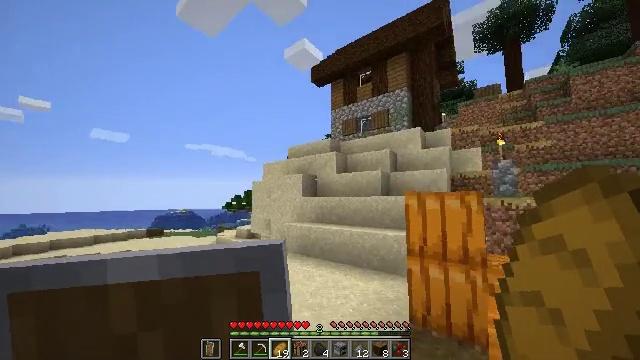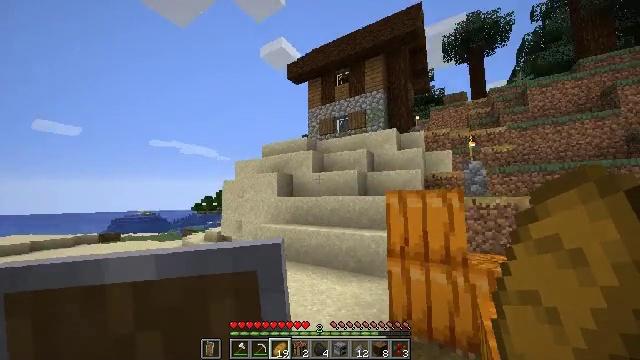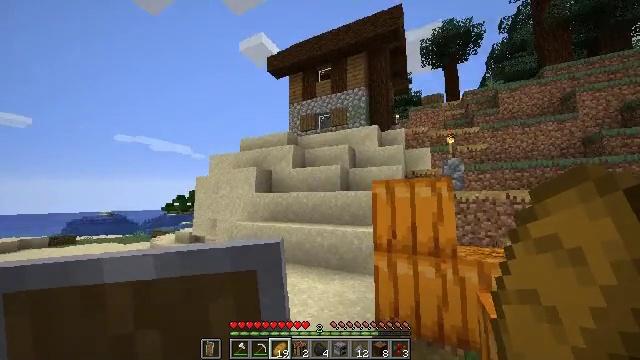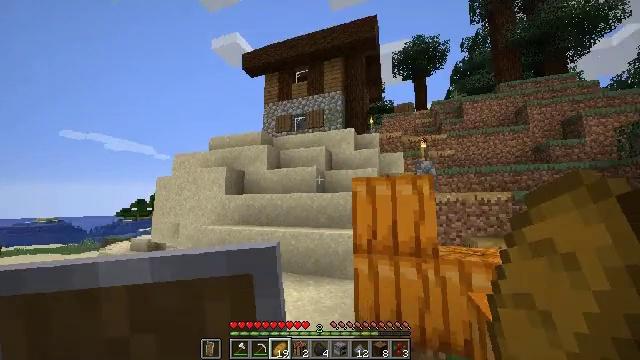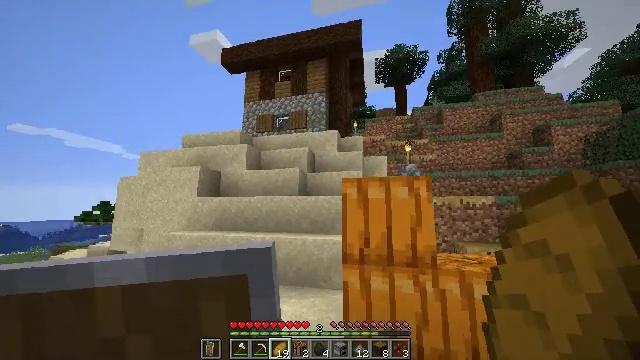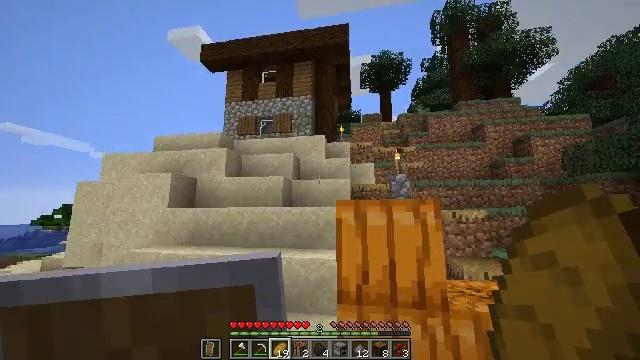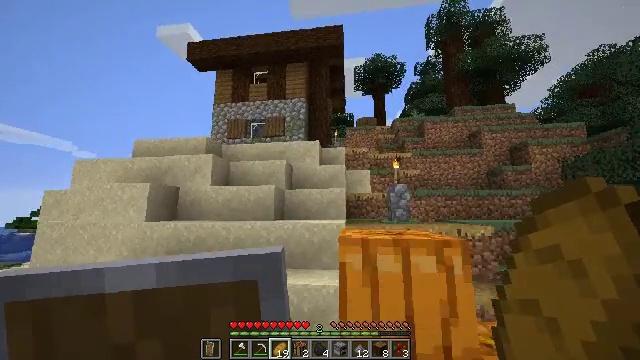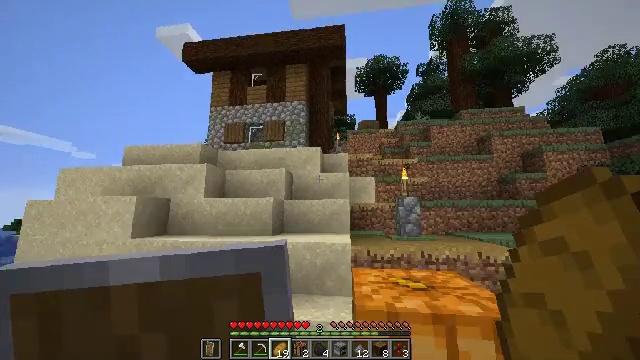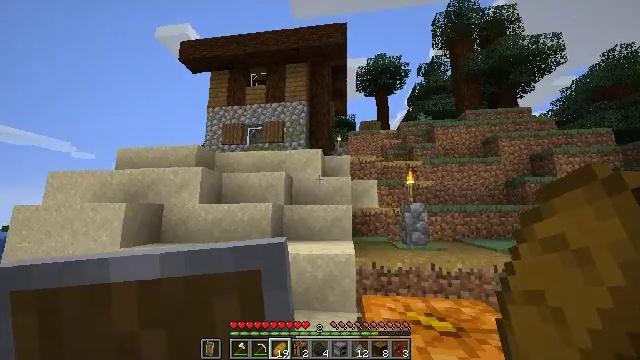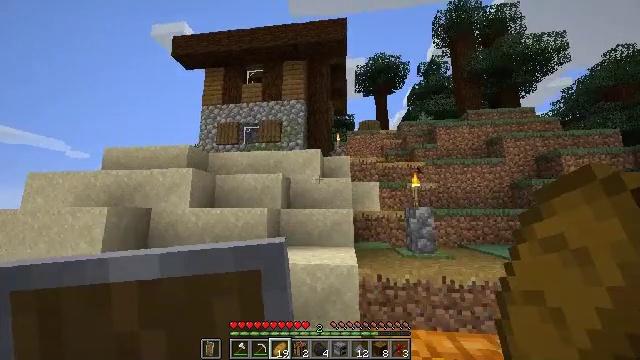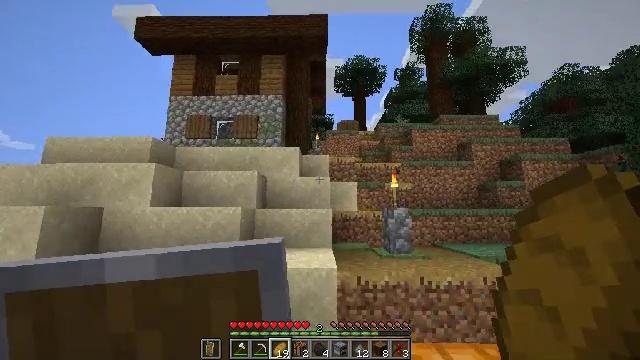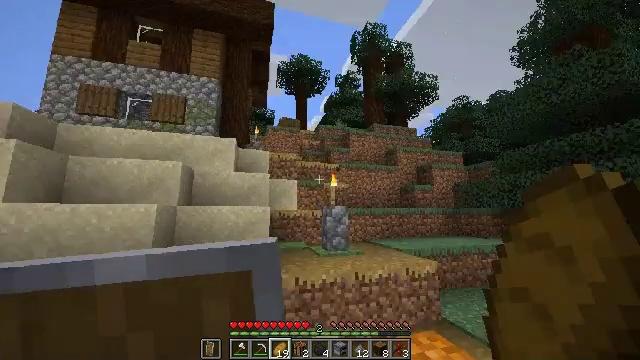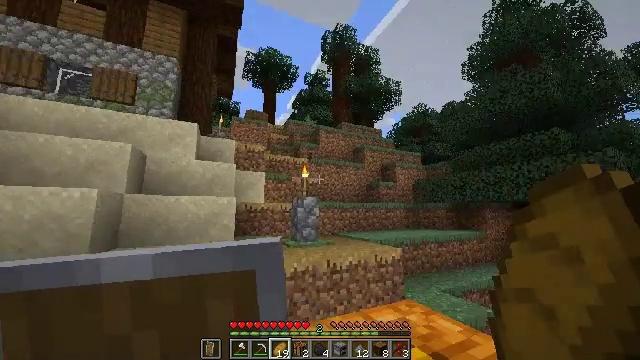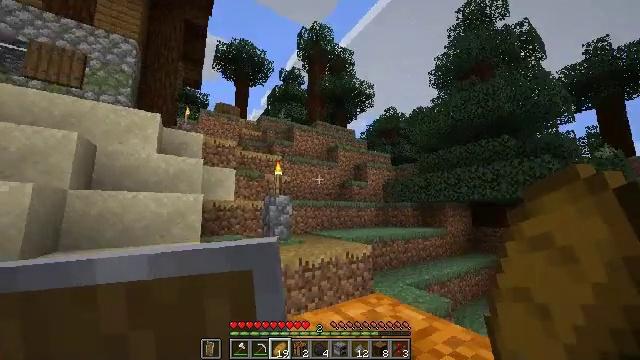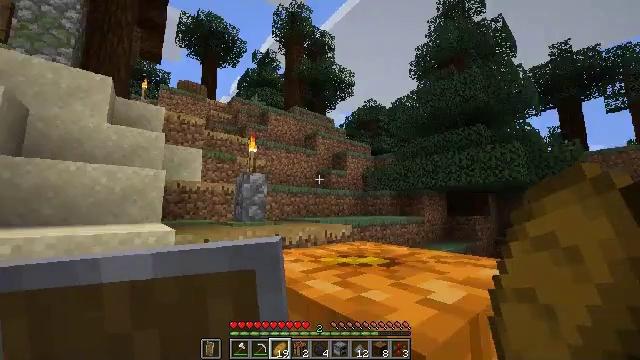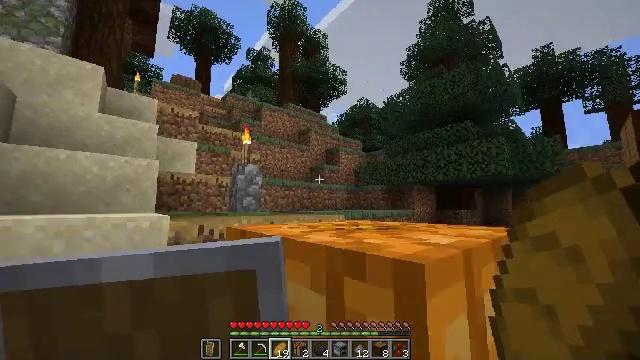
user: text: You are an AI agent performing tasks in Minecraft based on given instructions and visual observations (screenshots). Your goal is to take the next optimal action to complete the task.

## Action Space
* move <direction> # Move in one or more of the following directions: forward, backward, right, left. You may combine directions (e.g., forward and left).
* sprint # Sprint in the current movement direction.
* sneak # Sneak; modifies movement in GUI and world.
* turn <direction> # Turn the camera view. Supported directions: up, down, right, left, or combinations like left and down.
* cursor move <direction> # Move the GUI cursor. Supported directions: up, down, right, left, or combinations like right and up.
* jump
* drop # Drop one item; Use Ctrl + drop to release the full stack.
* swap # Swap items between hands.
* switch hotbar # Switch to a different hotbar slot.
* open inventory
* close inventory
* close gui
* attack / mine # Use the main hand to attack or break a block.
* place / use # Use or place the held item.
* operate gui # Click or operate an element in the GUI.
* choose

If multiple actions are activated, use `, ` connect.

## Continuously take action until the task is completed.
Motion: motion action
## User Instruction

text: Mine the purple bed.
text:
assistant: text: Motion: move forward, sprint, turn right, jump
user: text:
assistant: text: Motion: move forward, sprint, turn right, jump
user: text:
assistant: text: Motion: move forward, sprint, turn right and up, jump
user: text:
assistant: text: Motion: move forward, sprint, turn right and up, jump
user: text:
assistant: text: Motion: move forward, sprint, turn right, jump
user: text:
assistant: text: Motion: move forward, sprint, turn right, jump
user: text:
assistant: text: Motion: move forward, sprint, jump
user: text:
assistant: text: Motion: move forward, sprint, jump
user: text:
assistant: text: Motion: move forward, sprint, jump
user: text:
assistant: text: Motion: move forward, sprint, turn right, jump
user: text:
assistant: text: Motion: move forward, sprint, turn right, jump
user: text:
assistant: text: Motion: move forward, sprint, turn right, jump
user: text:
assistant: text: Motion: move forward, sprint, turn right, jump
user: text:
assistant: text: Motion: move forward, sprint, turn right, jump
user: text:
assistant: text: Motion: move forward, sprint, turn right, jump
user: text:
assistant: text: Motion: move forward, sprint, turn right, jump
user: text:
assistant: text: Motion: move forward, sprint, turn right, jump
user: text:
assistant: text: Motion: move forward, sprint, jump
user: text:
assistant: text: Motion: move forward, sprint, jump
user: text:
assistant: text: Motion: move forward, sprint, jump
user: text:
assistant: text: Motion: move forward, sprint, jump
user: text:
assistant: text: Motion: move forward, sprint, turn left, jump
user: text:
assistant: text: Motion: move forward, sprint, turn left and down, jump
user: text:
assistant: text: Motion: move forward, sprint, turn left and down, jump
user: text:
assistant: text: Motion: move forward, sprint, turn left and down, jump
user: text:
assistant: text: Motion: move forward, sprint, turn left and down, jump
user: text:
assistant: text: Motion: move forward, sprint, turn left, jump
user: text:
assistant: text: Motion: move forward, sprint, turn left, jump
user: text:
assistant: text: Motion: move forward, sprint, turn left, jump
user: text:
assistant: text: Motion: move forward, sprint, turn left, jump